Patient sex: M
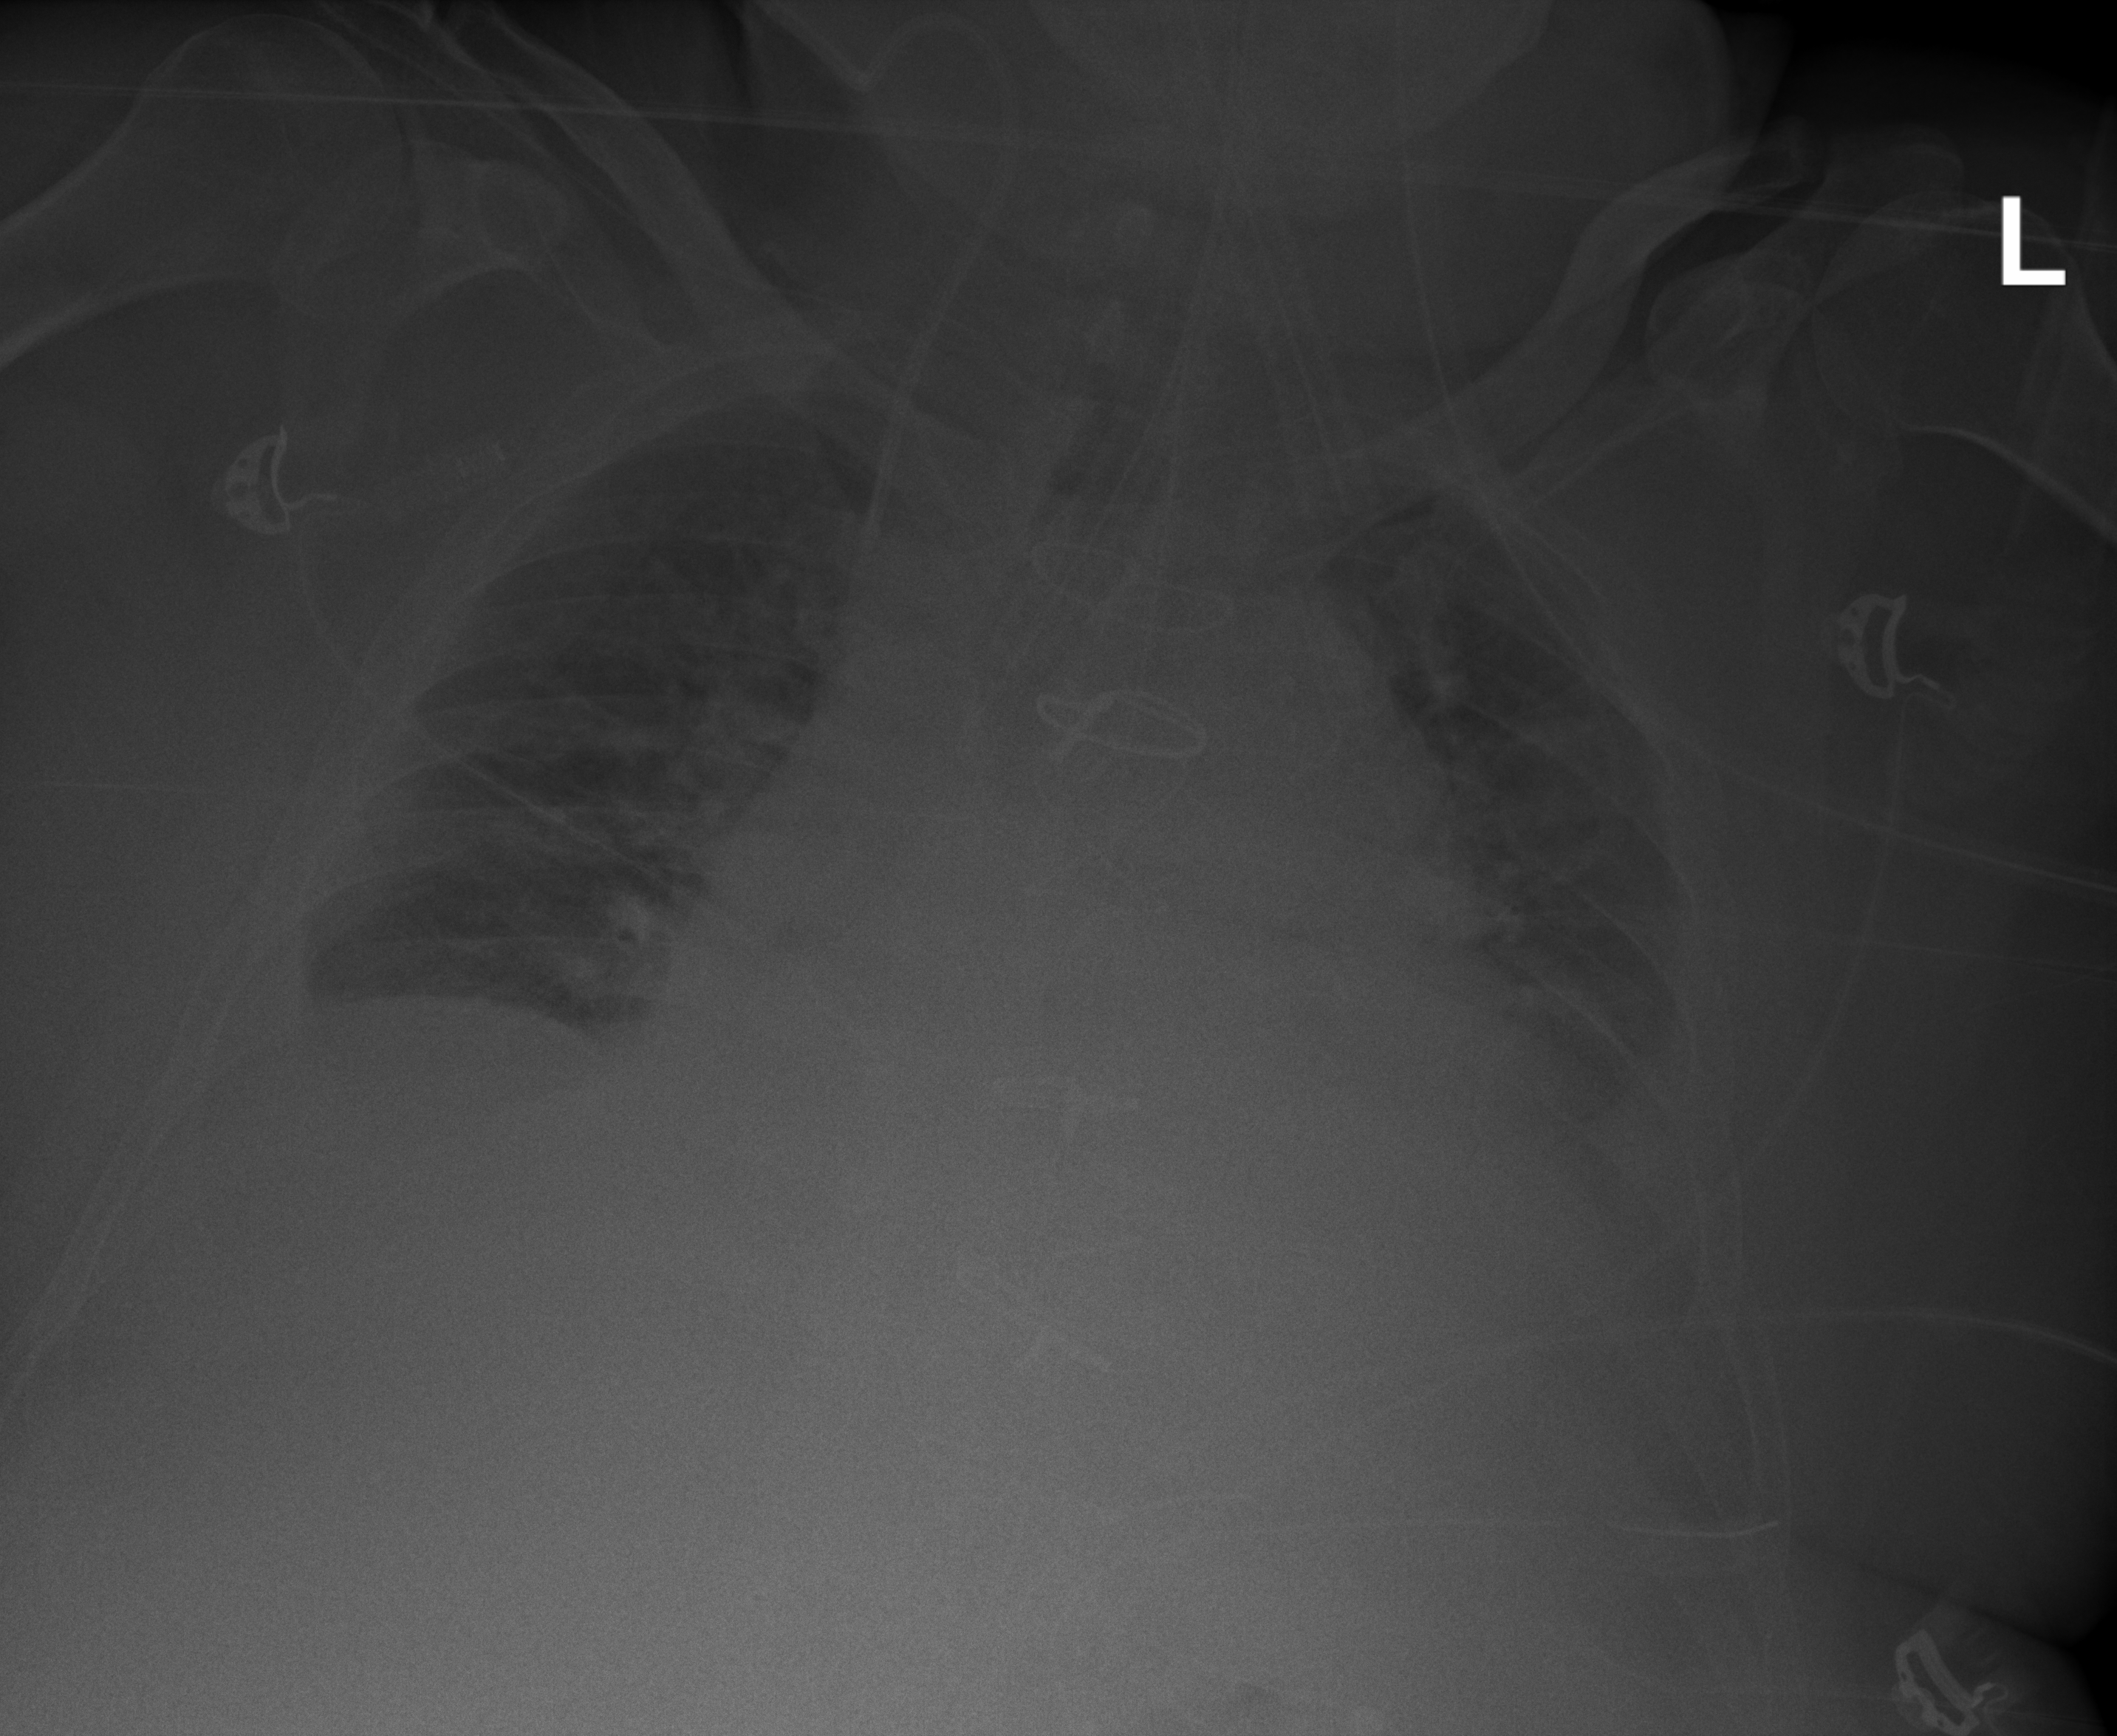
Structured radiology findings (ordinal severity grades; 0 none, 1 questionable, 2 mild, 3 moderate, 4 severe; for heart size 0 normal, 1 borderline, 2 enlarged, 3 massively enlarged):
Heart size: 2
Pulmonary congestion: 2
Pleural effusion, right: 2
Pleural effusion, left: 2
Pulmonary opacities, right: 2
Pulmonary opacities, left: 2
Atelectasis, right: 2
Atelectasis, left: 2